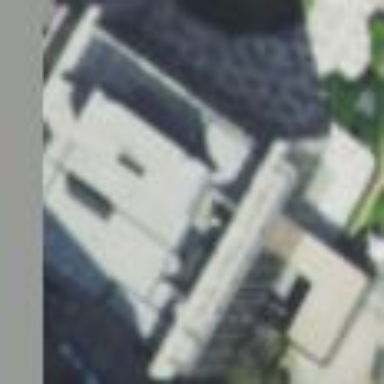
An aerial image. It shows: Courthouse building.